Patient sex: M
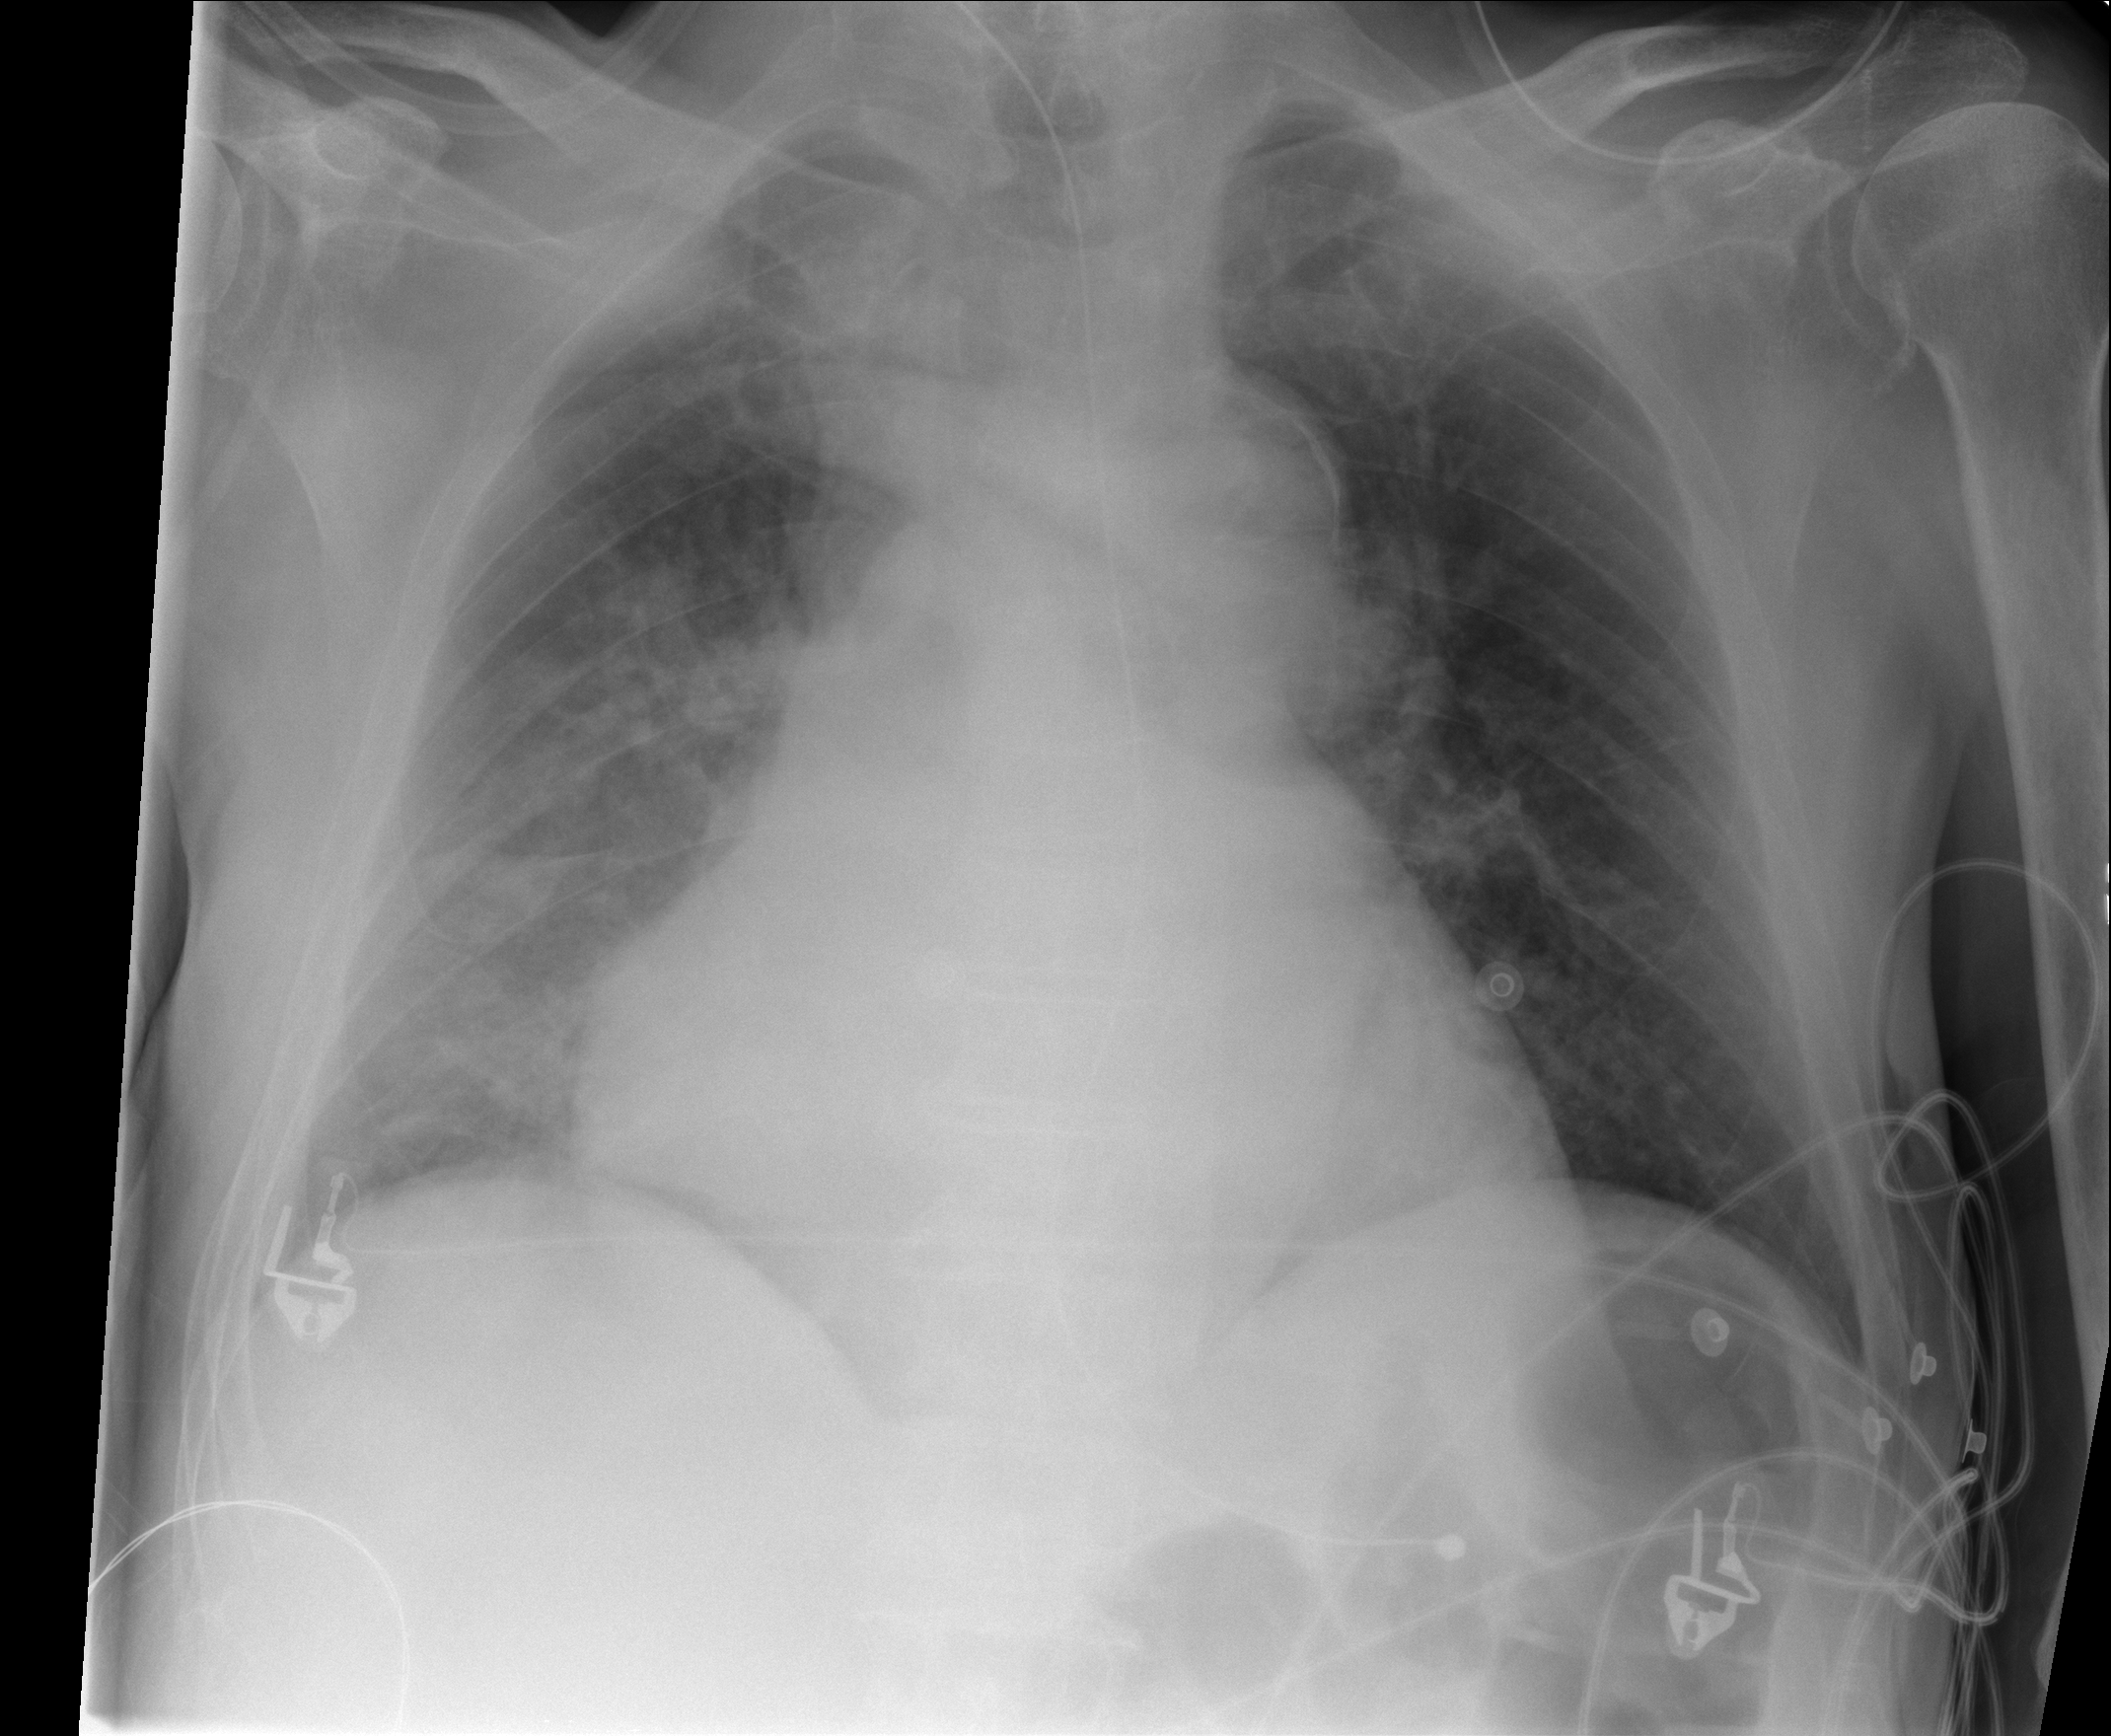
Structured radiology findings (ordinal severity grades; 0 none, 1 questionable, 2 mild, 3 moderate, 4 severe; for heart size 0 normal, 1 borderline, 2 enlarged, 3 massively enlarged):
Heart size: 3
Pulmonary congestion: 2
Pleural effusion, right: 0
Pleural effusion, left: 0
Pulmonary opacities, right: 0
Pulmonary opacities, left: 0
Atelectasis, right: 0
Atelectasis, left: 0